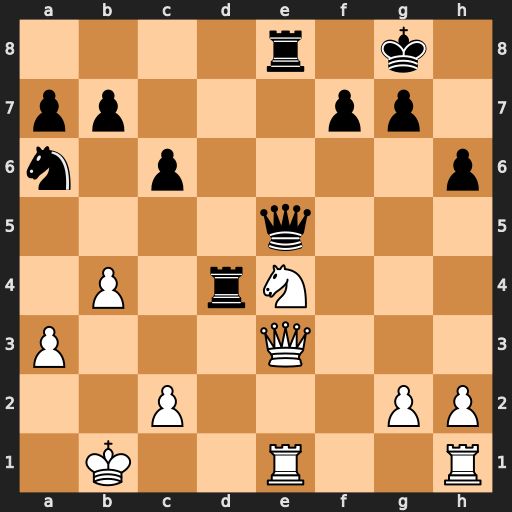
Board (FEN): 4r1k1/pp3pp1/n1p4p/4q3/1P1rN3/P3Q3/2P3PP/1K2R2R
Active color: w
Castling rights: -
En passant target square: -
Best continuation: Nf6+ gxf6 Qg3+ Kf8 Rxe5